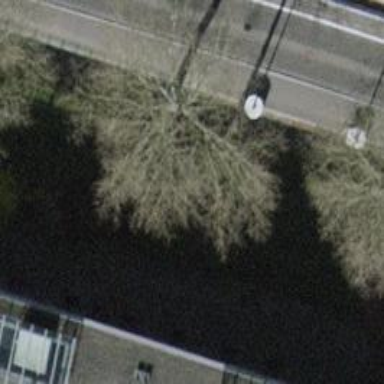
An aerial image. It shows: Tree-lined avenue.